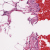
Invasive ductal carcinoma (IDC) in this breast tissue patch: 0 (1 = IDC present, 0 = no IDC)